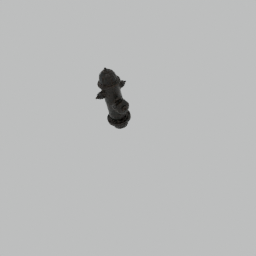
Label: architecture